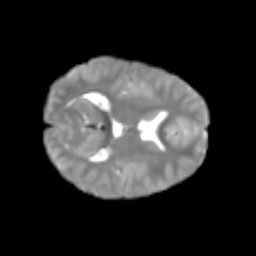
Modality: T2w
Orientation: axial
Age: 6
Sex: male
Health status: healthy